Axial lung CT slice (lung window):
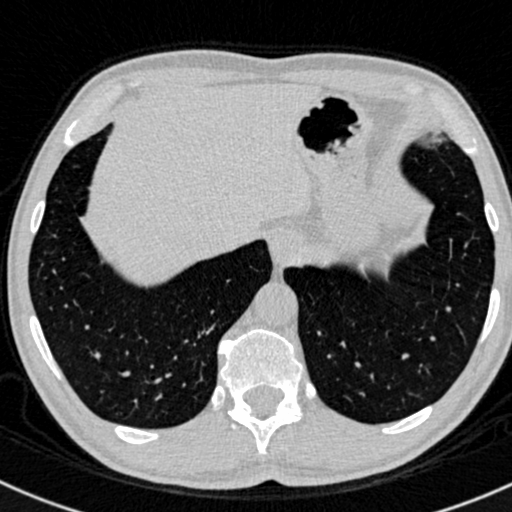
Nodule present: no